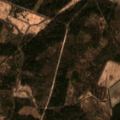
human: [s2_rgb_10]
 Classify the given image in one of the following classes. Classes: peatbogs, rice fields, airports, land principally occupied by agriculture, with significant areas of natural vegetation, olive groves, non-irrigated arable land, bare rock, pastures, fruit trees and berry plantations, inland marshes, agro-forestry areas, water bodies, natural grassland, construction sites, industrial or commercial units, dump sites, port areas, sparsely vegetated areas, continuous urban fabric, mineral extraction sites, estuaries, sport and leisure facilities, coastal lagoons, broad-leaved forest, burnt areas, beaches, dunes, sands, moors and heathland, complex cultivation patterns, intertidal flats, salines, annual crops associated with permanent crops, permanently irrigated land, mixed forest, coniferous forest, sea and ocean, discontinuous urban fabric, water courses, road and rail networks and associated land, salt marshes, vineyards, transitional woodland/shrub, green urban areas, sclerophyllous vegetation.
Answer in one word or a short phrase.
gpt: non-irrigated arable land, pastures, broad-leaved forest, coniferous forest, mixed forest, transitional woodland/shrub